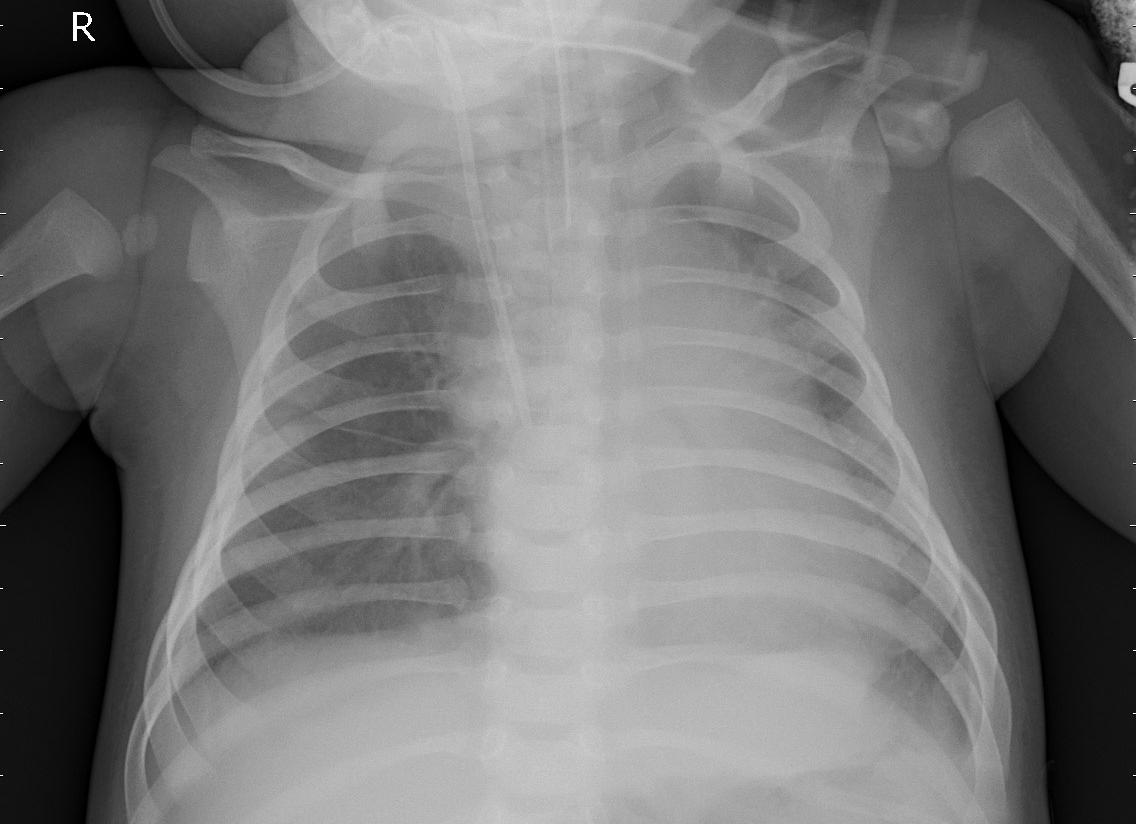
Diagnosis: PNEUMONIA